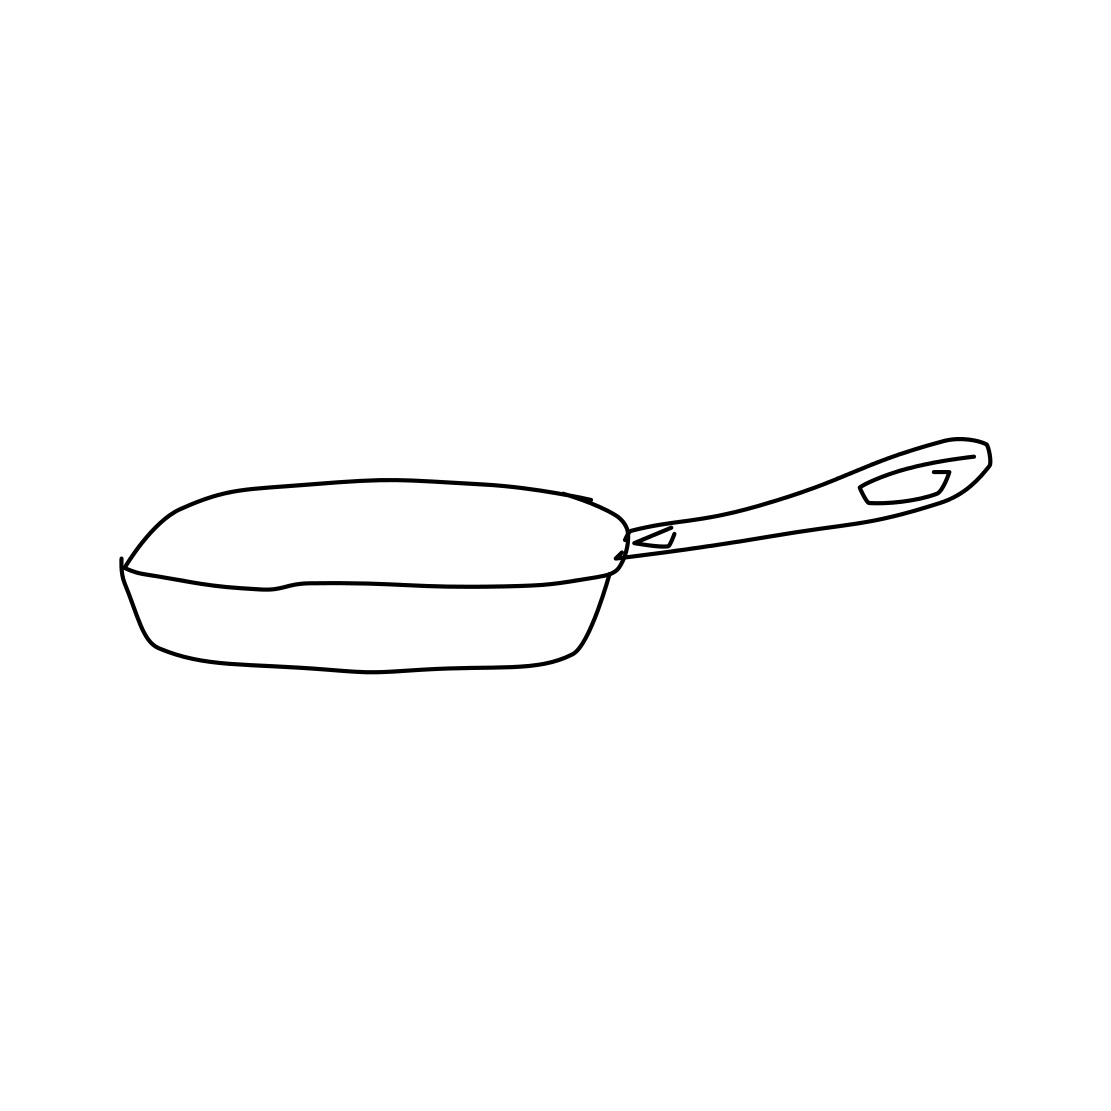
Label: frying-pan